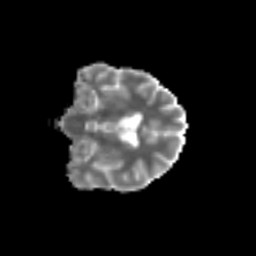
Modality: MD
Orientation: coronal
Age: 40
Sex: female
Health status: ill
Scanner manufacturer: siemens
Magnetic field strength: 3 T
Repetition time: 8.7 s
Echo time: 0.11 s